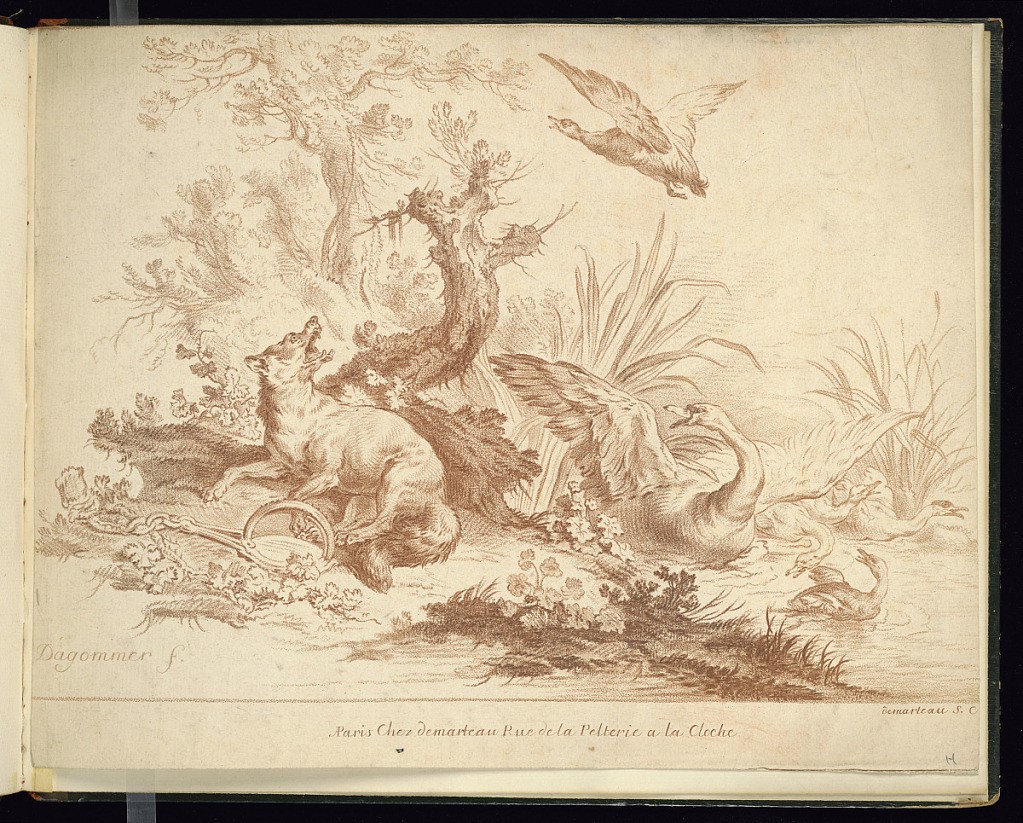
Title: Hunting Scene with a Dog and Birds
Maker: Charles Dagomer, French, active 1750 – d.1766
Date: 1755–76
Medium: Etching and engraving (crayon manner) in red ink on paper
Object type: Print
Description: Hunting scene in a landscape with a dog caught in a trap. Trees and foliage surrounding him and a river or pond to the right with ducks and swans swimming and flying. The plate is signed.